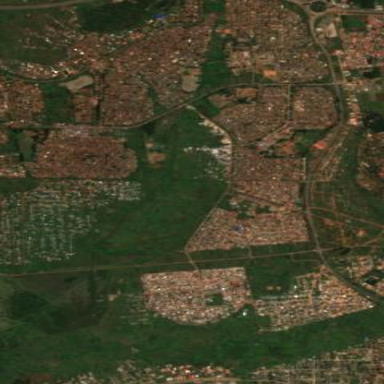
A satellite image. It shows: High-density residential area.